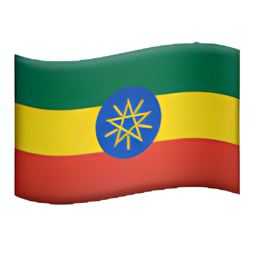
Name: flag for ethiopia
Emoji: 🇪🇹
Group: Flags
Sub-group: country-flag